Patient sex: M
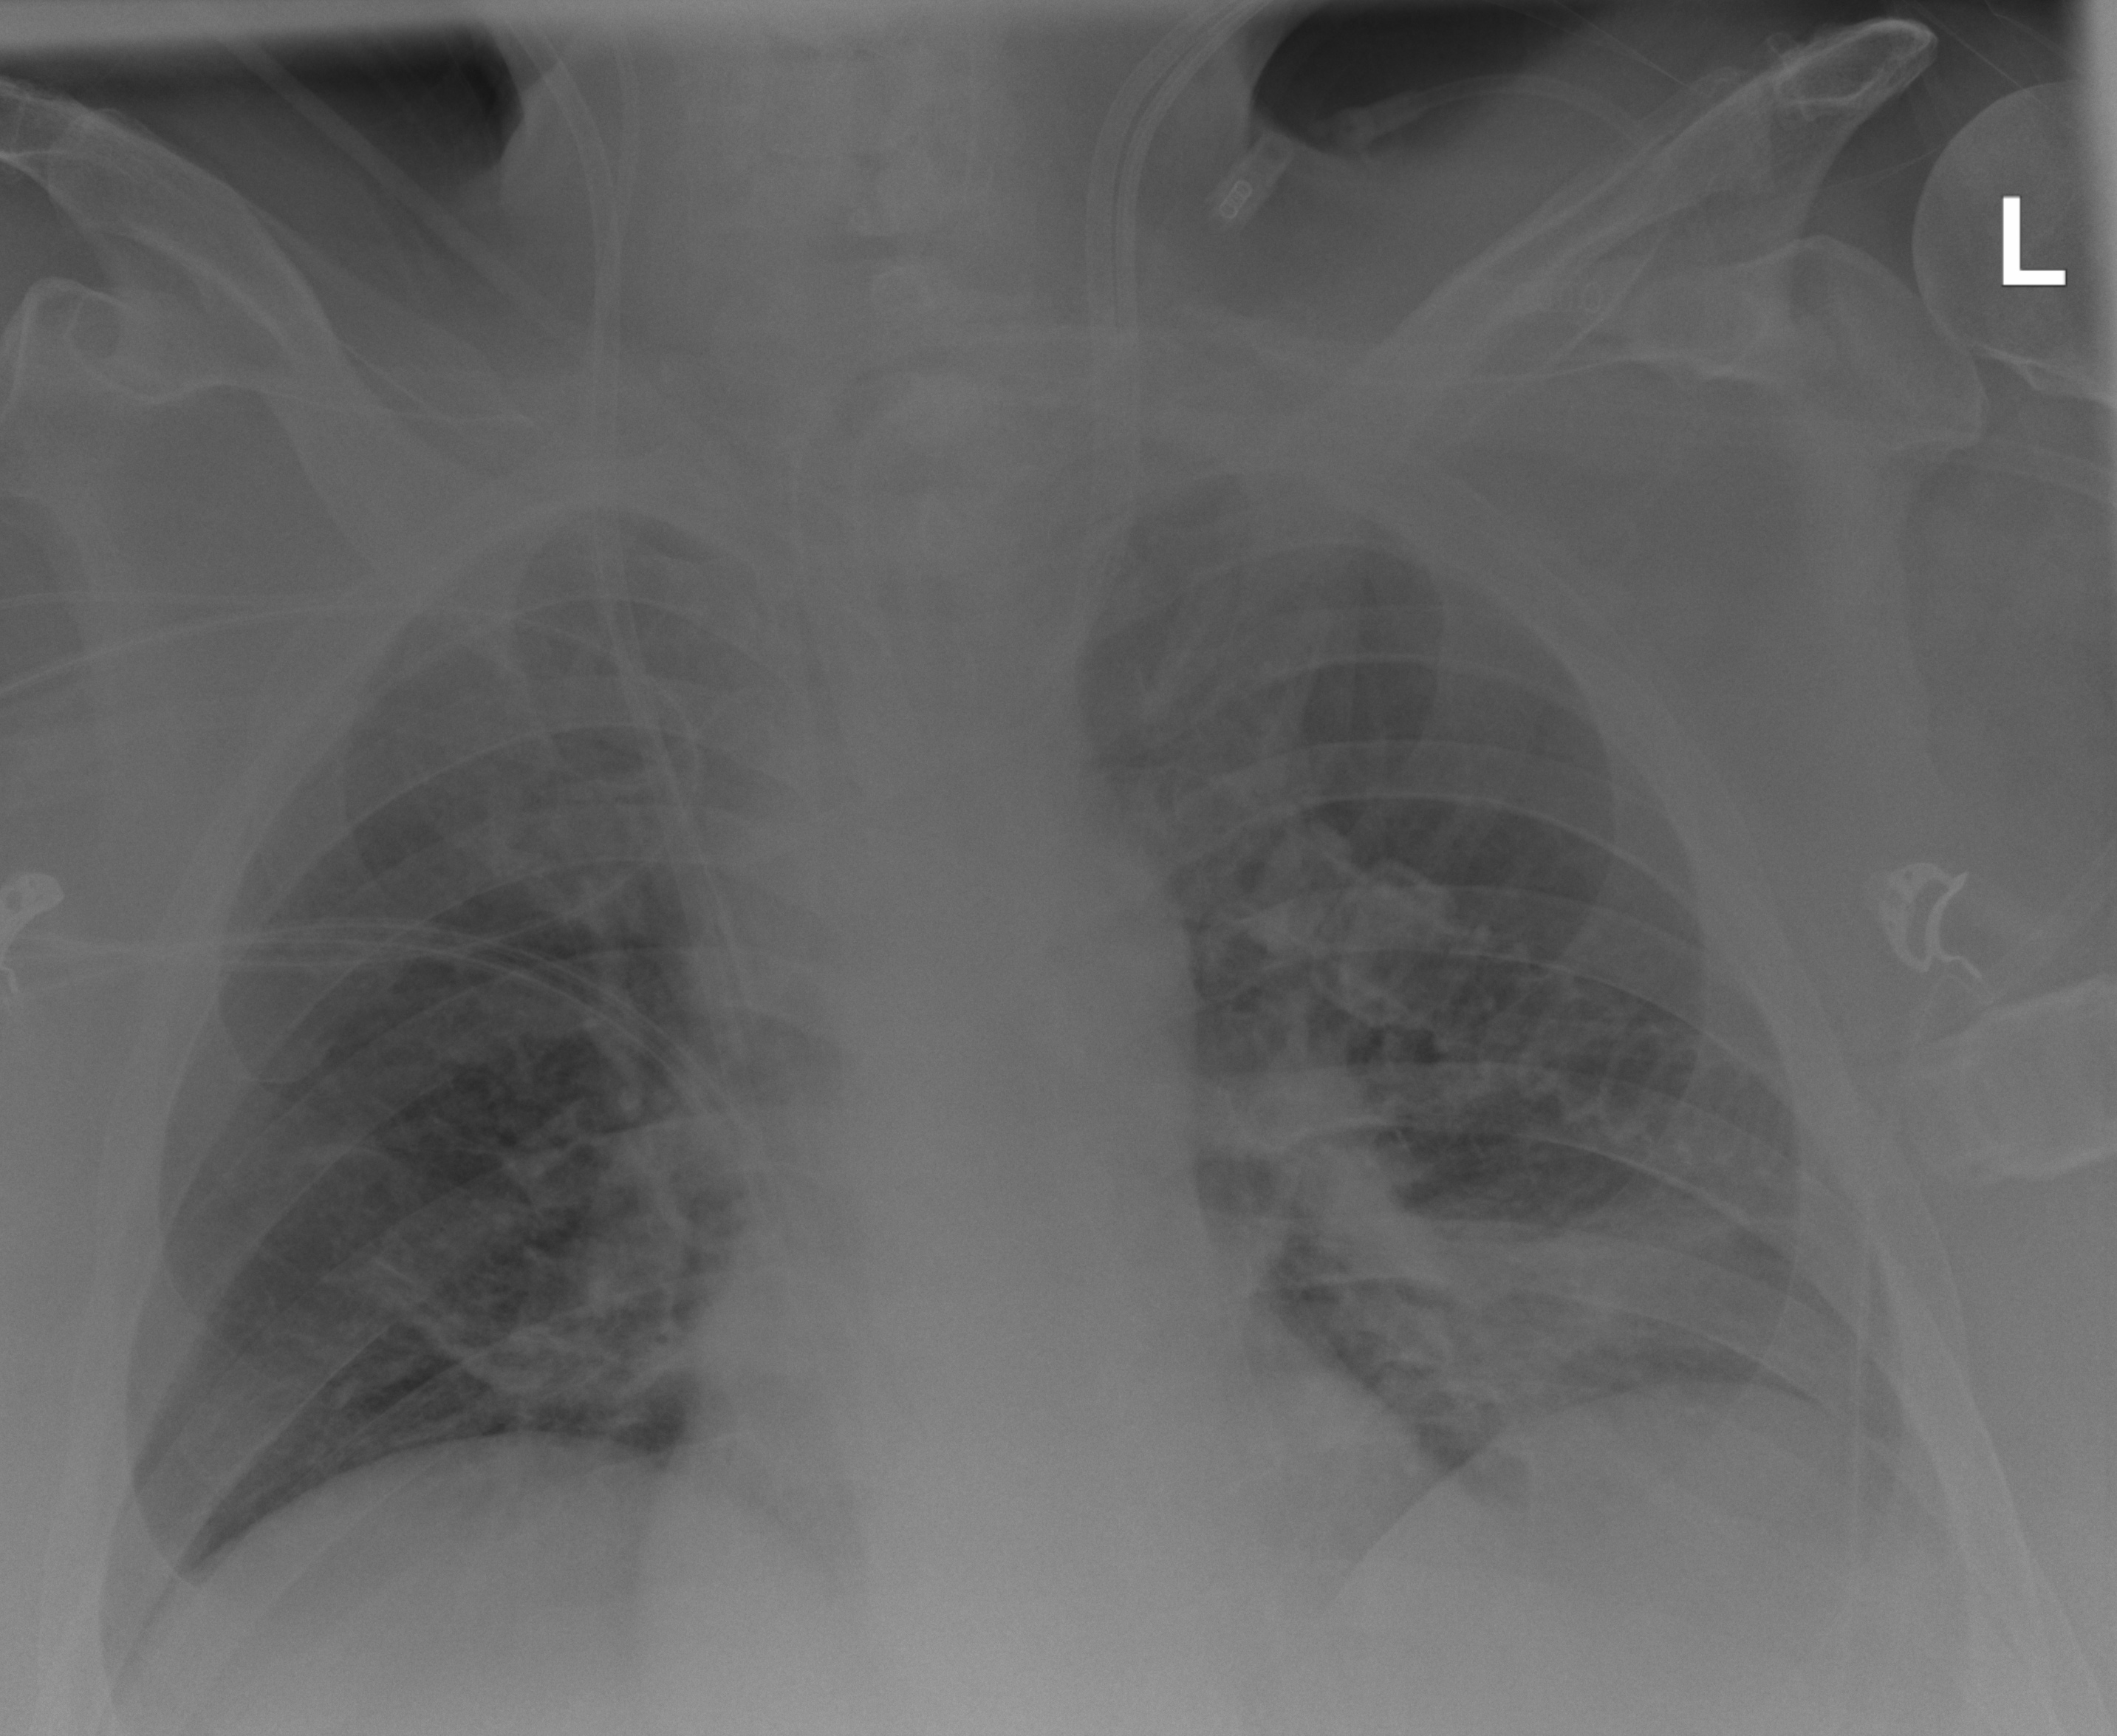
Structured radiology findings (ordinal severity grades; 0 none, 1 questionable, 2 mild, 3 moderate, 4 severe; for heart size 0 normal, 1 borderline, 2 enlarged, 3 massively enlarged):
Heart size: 0
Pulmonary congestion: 2
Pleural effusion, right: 1
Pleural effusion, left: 2
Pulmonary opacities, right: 2
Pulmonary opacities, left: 3
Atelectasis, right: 2
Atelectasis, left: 2